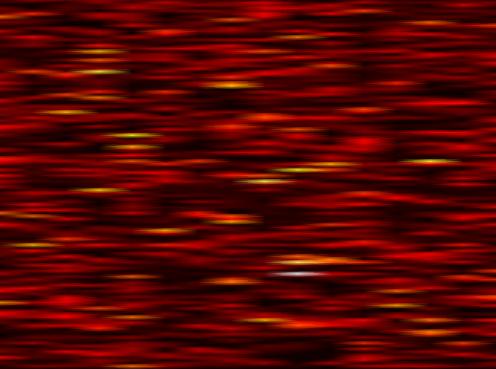
Label: FBMC